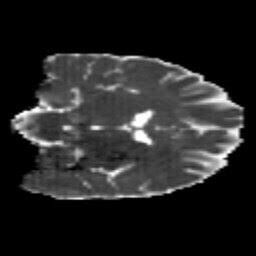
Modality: MD
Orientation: coronal
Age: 23
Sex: male
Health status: healthy
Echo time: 0.074 s